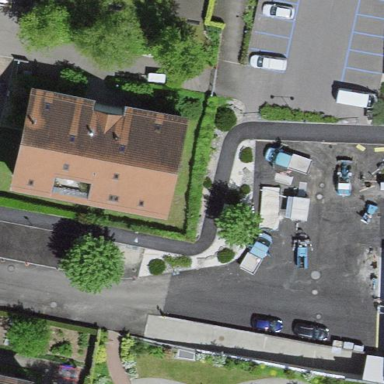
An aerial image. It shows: View of apartment building.